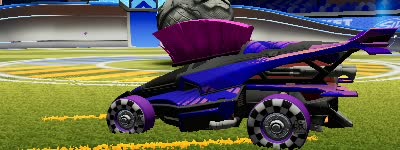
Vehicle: aftershock